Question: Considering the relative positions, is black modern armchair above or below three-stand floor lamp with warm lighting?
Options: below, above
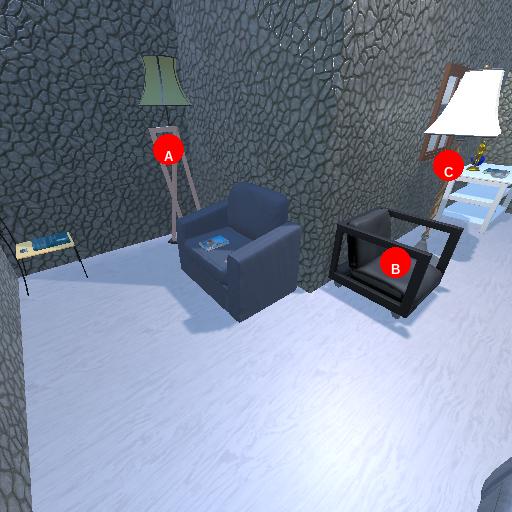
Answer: below